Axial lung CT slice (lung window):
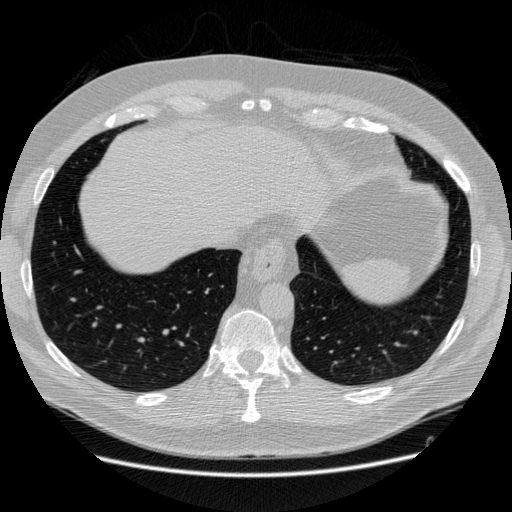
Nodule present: no